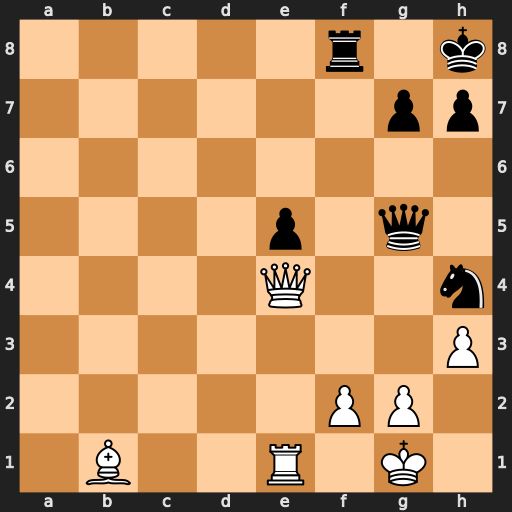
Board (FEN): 5r1k/6pp/8/4p1q1/4Q2n/7P/5PP1/1B2R1K1
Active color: w
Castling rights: -
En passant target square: -
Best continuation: Qxh7#